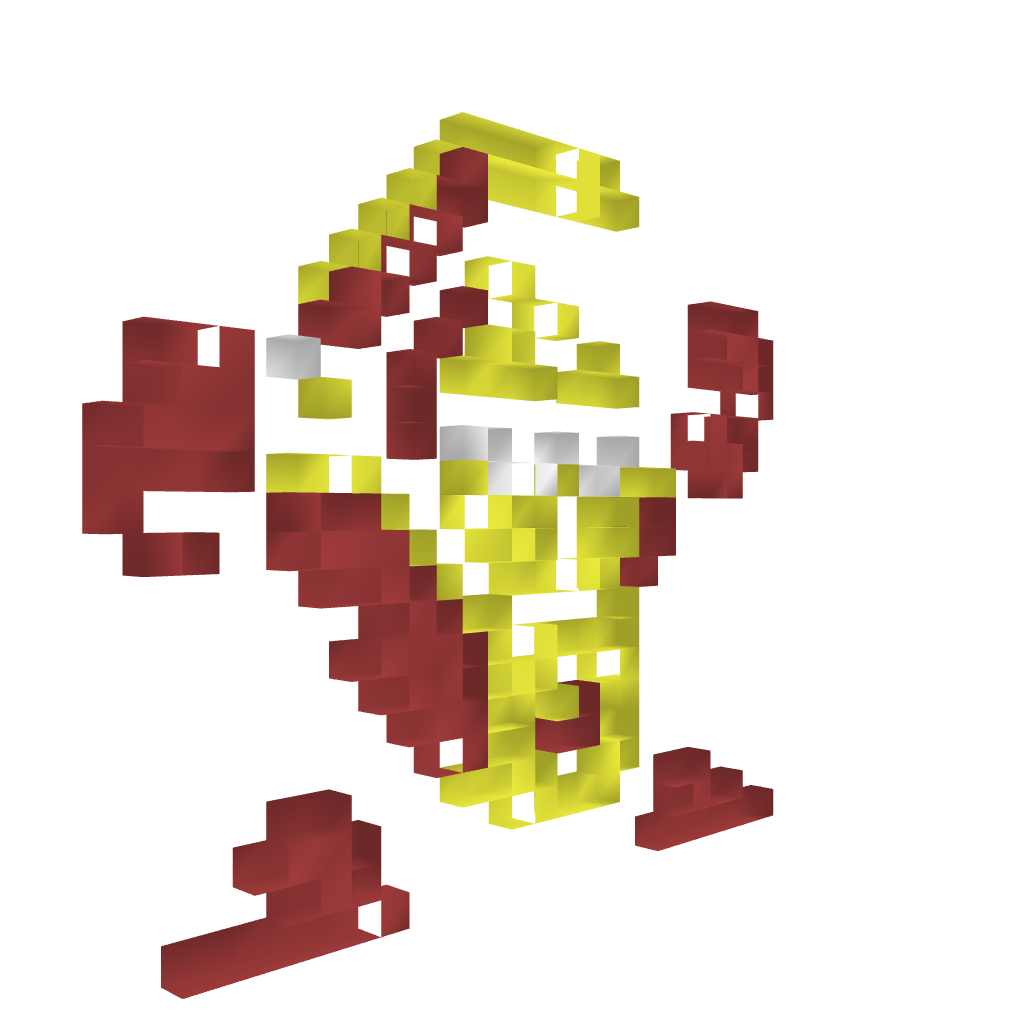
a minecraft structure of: Heatman (ErnieCIII) bad low quality